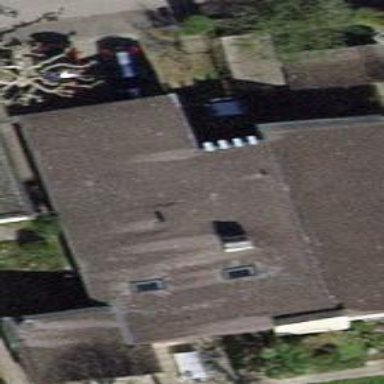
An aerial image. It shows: Building with tile roof.